Aerial crown-view tile of a tropical tree (Barro Colorado Island, Panama), acquired 20240918:
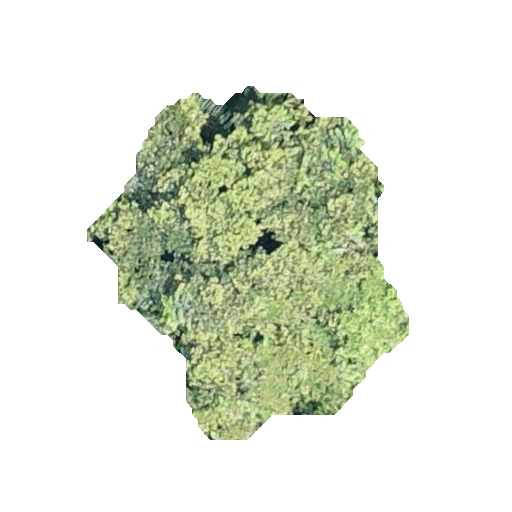
Species: Luehea seemannii
GBIF accepted scientific name: Luehea seemannii
Crown area: 115.776 m²